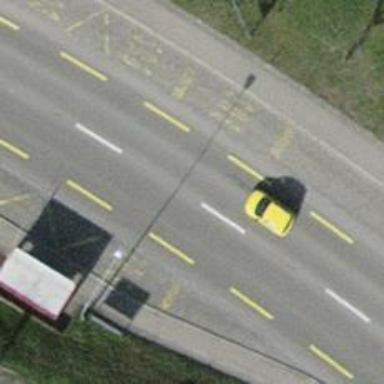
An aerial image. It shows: Public transport stop position.